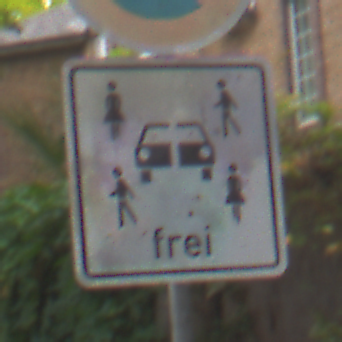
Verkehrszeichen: CarsharingfahrzeugeFrei
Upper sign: EingeschraenktesHalteverbot
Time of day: MorningAfternoon
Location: Outdoor (Urban)
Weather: Overcast
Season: NotSpecified
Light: Natural